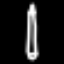
Label: pencil